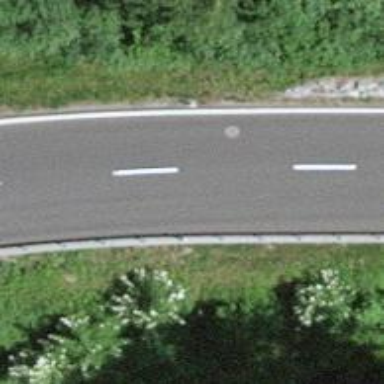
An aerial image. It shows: Asphalt road classified as primary highway.